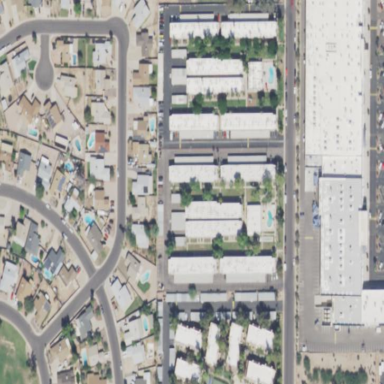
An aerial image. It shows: Residential area with apartments.